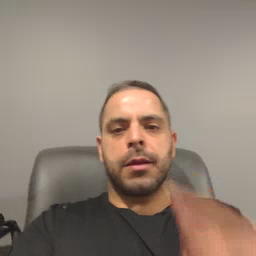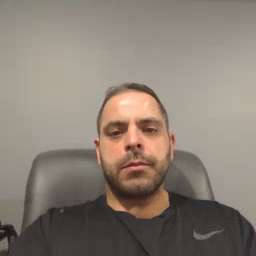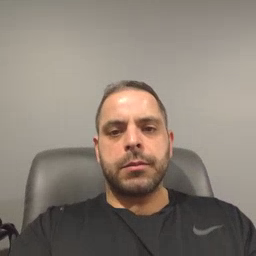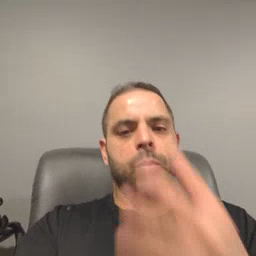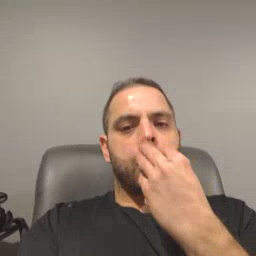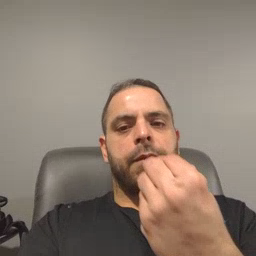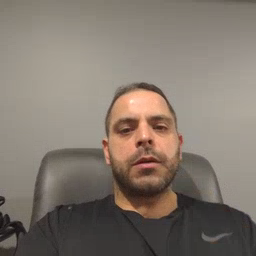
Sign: wolf